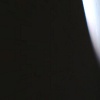
Label: space